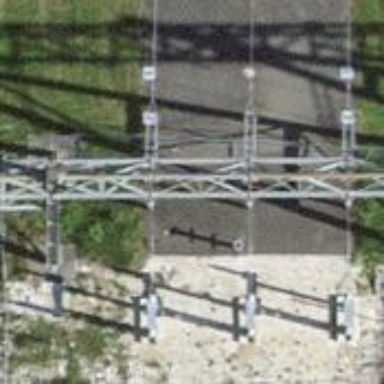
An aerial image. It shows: Three power lines with cables.